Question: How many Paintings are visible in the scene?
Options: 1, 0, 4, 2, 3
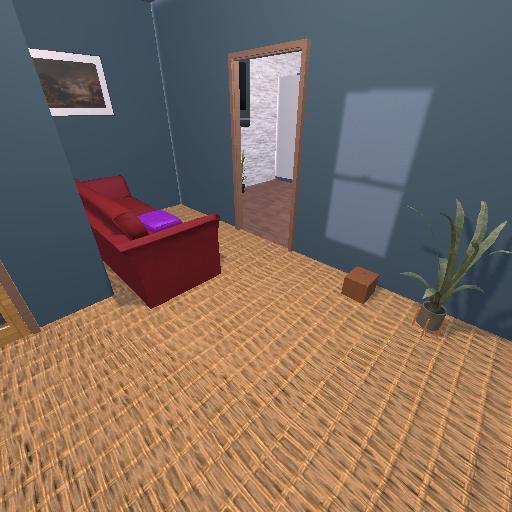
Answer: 1